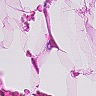
Metastatic tissue present: no